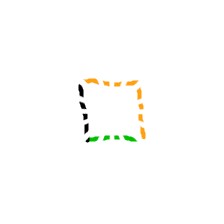
Shape: square